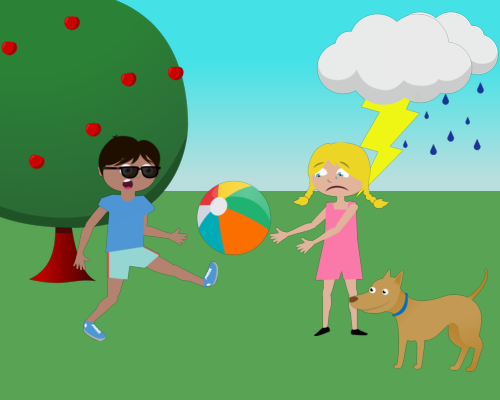
there are 2 clouds in top right corner a girl sad with arms out face left her a dog faced left a big apple tree a surprised boy on left in front of apple tree there is a beach ball in the air as if the boy is kicking ball to girl